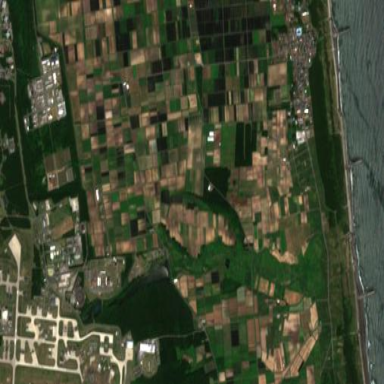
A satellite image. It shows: Farmland with rice crops being cultivated. The rice field is used to produce rice.